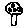
Label: tree